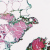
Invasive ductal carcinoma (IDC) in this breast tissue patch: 0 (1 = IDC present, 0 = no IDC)